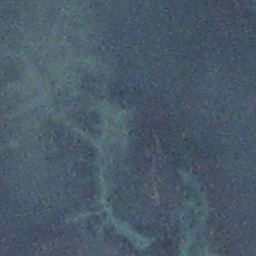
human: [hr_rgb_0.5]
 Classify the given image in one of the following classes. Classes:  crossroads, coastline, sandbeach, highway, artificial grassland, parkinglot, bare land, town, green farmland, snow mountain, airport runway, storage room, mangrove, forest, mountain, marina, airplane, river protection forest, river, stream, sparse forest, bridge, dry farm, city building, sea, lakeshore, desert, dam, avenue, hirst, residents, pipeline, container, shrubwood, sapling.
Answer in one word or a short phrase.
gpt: stream